Question: I have two tables joined up together
I need to see if Product Code from table 1 (On the left) matches with the on on the right, based on their barcodes.. I have managed to inner join the barcodes and show only barcodes that match up. Just the prdouct code is the problem now...

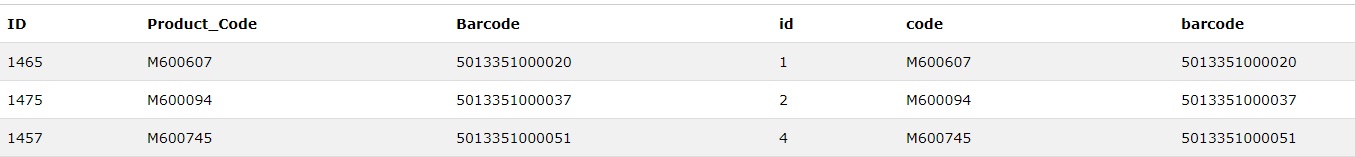
Answer: Is this what you want?
'''
select t1.*
from table1 t1
where not exists (select 1
from table2 t2
where t2.code = t1.product_code and t2.barcode = t1.barcode
);
'''
This selects rows from 'table1' with no matches in 'table2'.